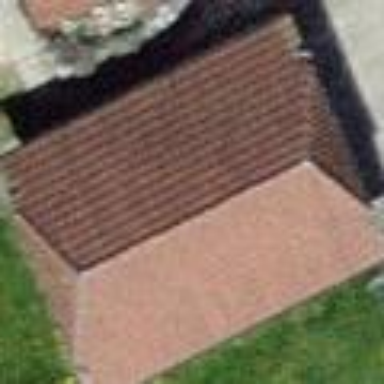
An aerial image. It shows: View of roof of building.